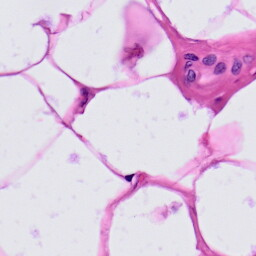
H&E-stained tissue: Prostate